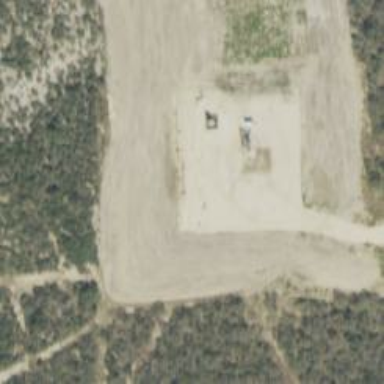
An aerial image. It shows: Petroleum well.